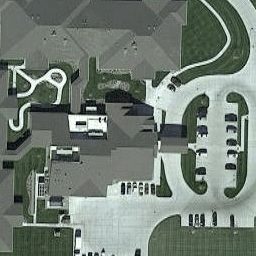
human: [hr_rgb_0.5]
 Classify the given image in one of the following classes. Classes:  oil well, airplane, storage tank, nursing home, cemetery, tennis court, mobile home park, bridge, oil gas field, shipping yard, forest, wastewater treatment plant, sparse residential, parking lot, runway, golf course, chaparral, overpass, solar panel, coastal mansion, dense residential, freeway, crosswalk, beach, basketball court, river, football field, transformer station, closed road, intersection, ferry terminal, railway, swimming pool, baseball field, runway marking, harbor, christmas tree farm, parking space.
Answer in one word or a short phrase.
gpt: nursing home